Interaction volume radius: 5 \u00c5
Interaction volume height: 15 \u00c5
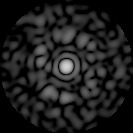
Disorder parameter: 0.8179